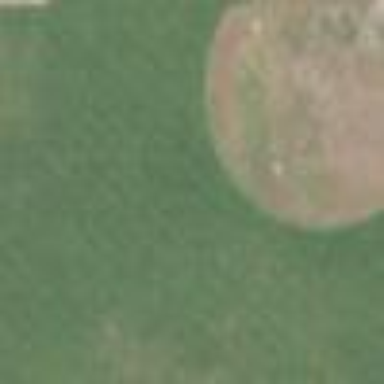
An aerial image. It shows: Baseball pitch for leisure land.